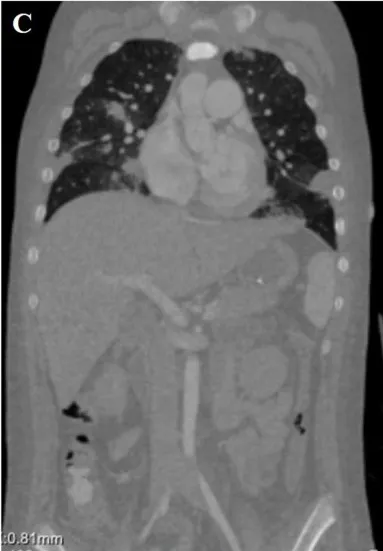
Contrast-enhanced computed tomography. Showed mild cardiomegaly, interstitial pulmonary edema, and bilateral pulmonary contusions.
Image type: radiology (ct)